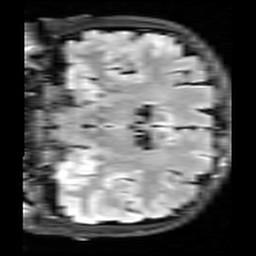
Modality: FLAIR
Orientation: coronal
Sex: female
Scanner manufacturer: siemens
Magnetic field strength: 3 T
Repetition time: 10 s
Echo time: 0.09 s